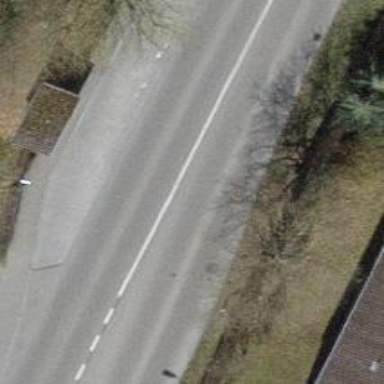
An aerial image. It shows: Bus stop with designated public transport stop position.